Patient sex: M
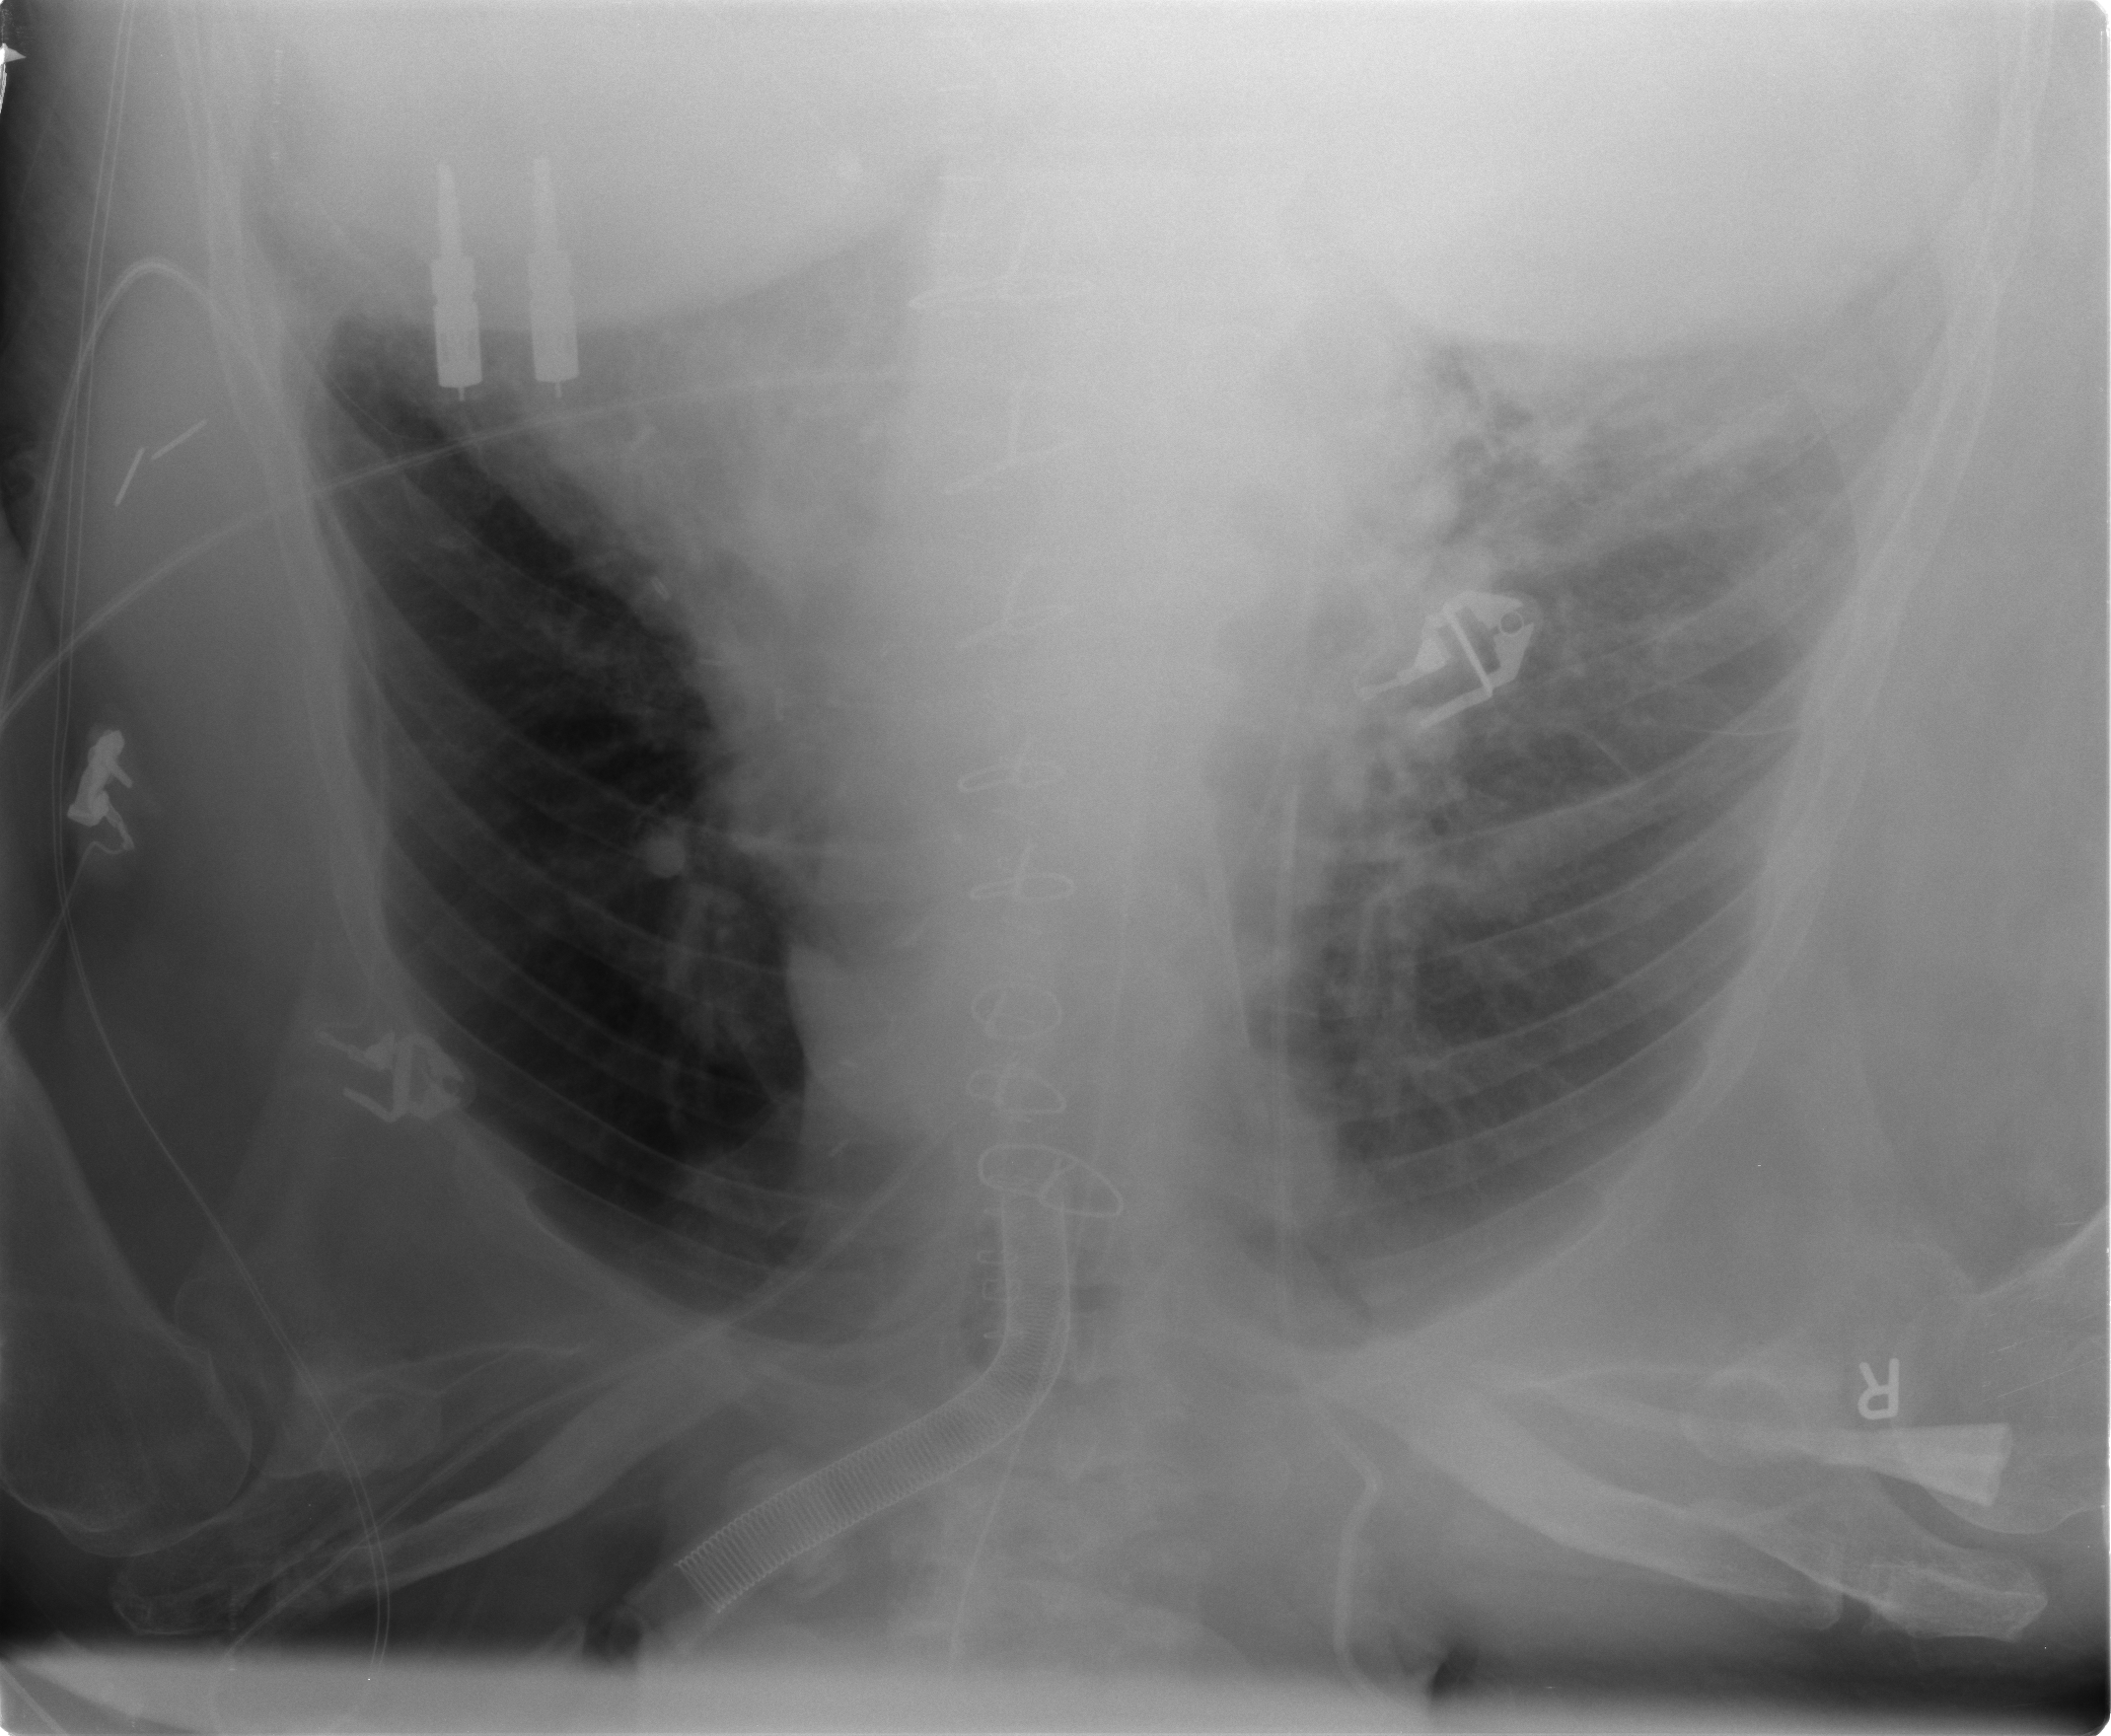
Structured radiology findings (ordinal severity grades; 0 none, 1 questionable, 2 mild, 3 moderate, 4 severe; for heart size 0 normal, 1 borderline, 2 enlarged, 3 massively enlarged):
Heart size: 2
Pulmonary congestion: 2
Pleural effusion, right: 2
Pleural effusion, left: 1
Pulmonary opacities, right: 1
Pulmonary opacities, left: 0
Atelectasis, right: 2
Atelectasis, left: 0